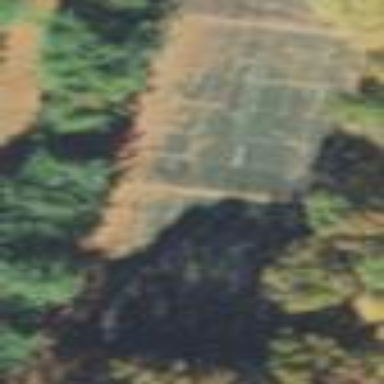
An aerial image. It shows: Tennis court on pitch designated for leisure land.